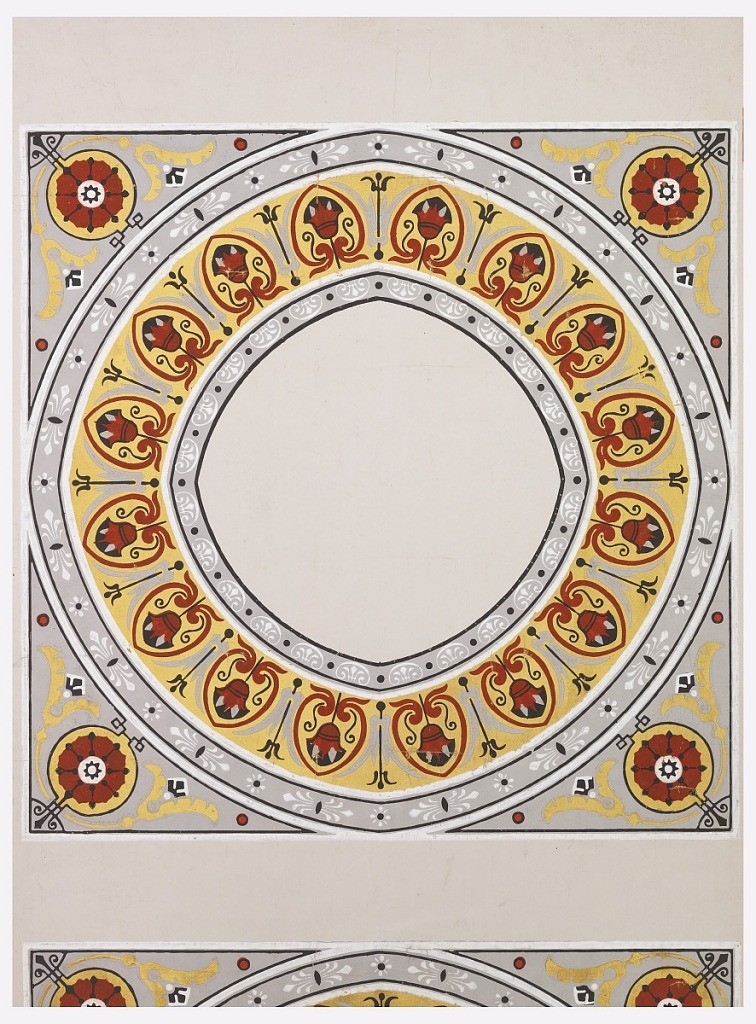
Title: Ceiling medallion
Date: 1850–75
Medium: Machine-printed on machine made paper
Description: Wallpaper center for ceiling. One large square motif, containing a flattened circle composed of several ornamented bands, with roundels at corners.